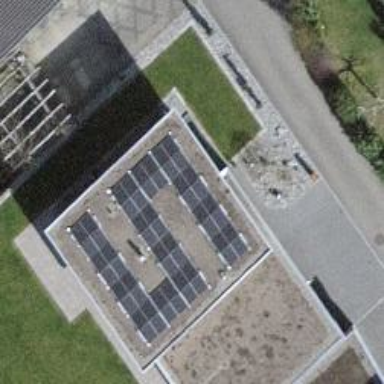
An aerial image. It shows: Solar power generator with photovoltaic panels.